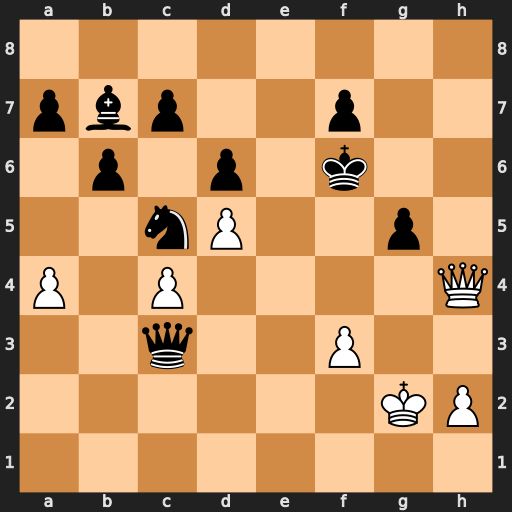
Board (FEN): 8/pbp2p2/1p1p1k2/2nP2p1/P1P4Q/2q2P2/6KP/8
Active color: w
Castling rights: -
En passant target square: -
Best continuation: Qh8+ Kg6 Qxc3